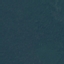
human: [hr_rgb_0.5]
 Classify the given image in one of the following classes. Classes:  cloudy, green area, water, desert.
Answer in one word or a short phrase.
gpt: green area